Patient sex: M
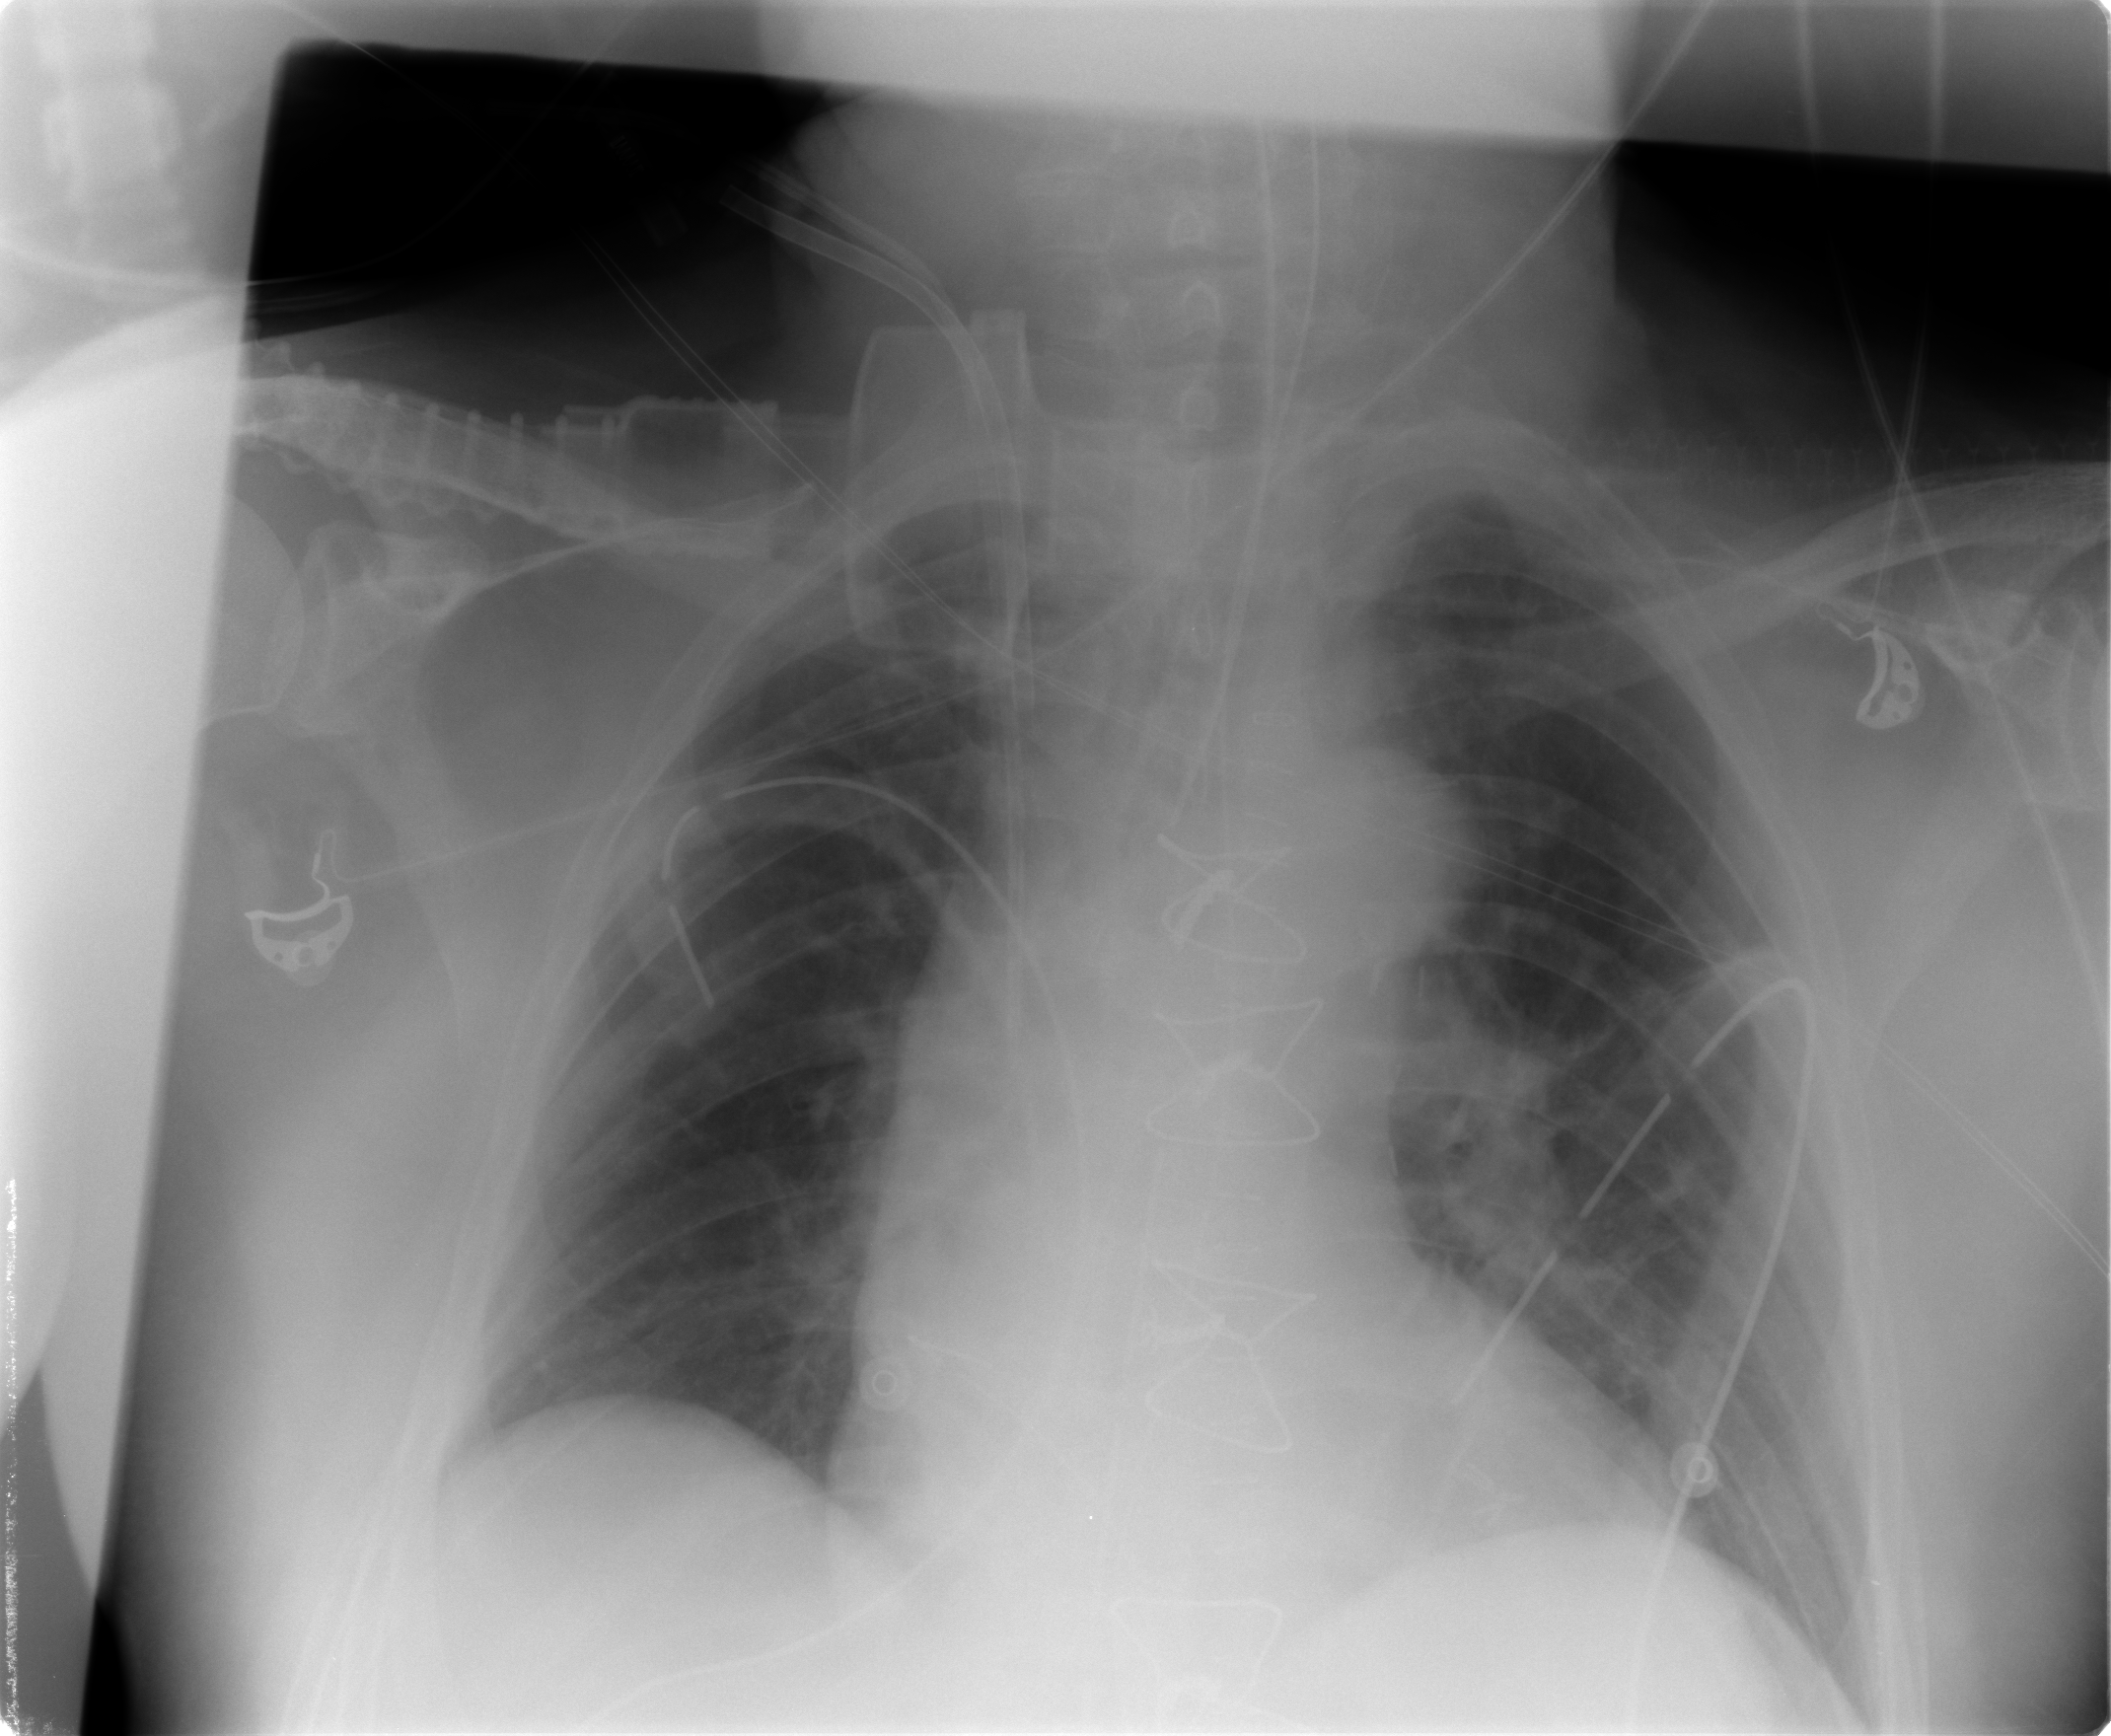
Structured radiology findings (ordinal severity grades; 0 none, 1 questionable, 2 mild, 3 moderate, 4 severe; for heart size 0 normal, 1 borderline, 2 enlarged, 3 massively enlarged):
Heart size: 0
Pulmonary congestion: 1
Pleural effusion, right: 0
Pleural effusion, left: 0
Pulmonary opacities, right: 0
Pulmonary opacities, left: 0
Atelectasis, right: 0
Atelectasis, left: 0